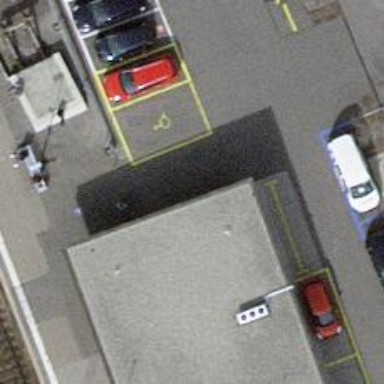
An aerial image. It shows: Car-sharing service available at this location.